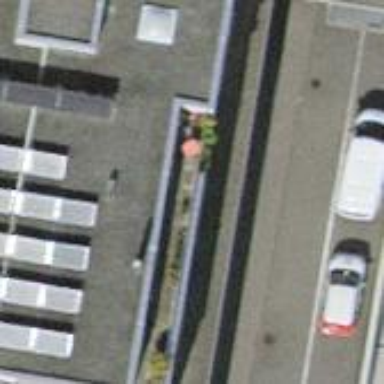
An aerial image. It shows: View of roof of building.